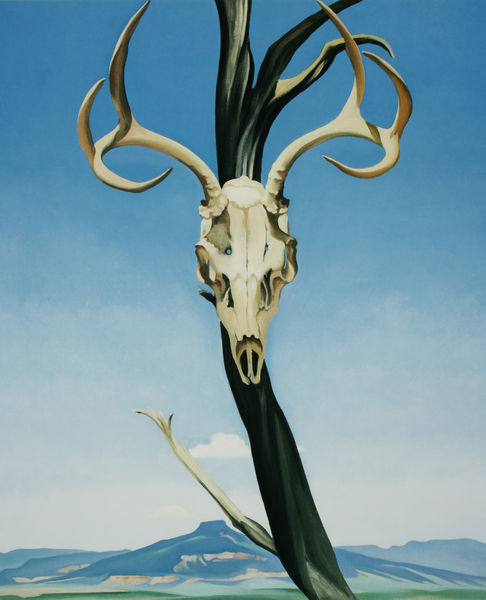
Titel: Hirschschädel mit Pedernal
Künstler: Georgia O'Keeffe
Standort: Griffin (Georgia)
Institution: The Lane Collection
Schlagwörter: baum, berg, blau, felsen, gemälde, himmel, schatten, wolken, grün, landschaft, ocker, äste, braun, grau, hell, hintergrund, licht, orange, schwarz, stirn, symbol, weiss, tier, wolke, beige, hochformat, malerei, symbolismus, augen, schädel, tod, tot, bild, öl, ast, baumstamm, horizont, hügel, natur, stamm, zweige, realismus, wald, hellblau, farbig, moderne, abstrakt, berge, fels, gebirge, modern, sonnenlicht, hellgrün, nebel, oliv, amerika, ölgemälde, realistisch, surrealismus, knochen, vulkan, zweig, form, hirsch, jäger, reh, usa, geweih, hirschgeweih, enden, hirschkuh, symbolhaft, keeffe, augenhöhle, brün, o'eeffe, georgia o'eeffe, georgia o'eefe, tierschädel, dreiender, realistisch7, schäde